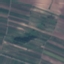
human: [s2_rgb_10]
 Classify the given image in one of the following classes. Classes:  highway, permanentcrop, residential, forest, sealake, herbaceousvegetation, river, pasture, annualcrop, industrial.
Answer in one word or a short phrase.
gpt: PermanentCrop